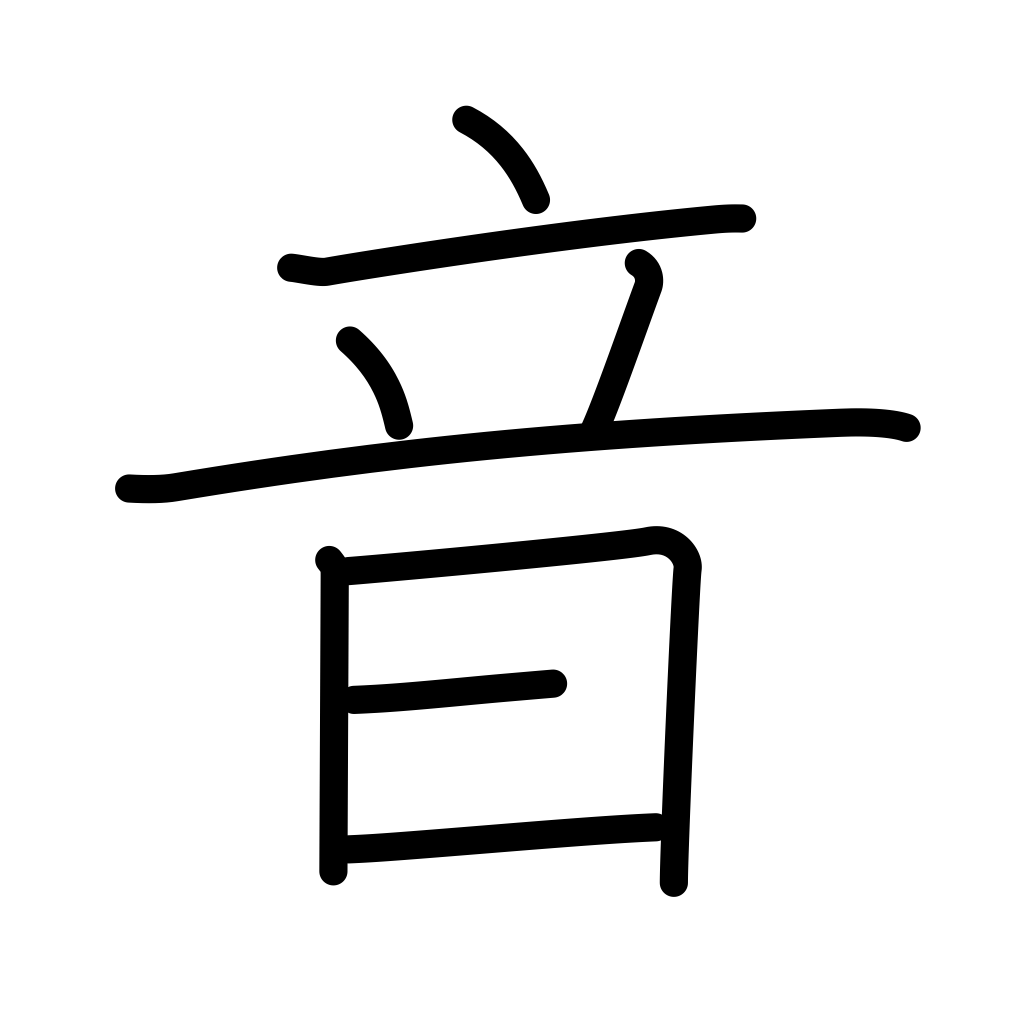
Meaning: sound, noise